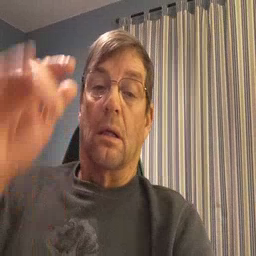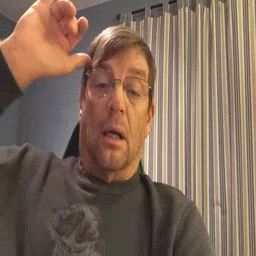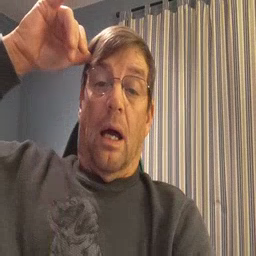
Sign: cow